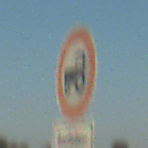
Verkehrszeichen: VerbotKraftfahrzeugeZuegeNichtSchneller25
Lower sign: SonstigeFahrzeugePersonengruppenFrei1
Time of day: SunriseSunset
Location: Outdoor (Beach)
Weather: Clear
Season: NotSpecified
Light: Natural